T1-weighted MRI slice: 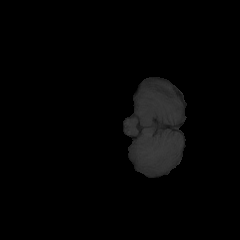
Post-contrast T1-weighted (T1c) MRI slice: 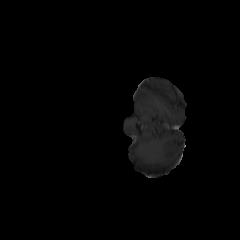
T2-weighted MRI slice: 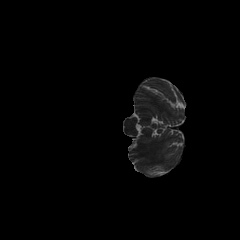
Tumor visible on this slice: no